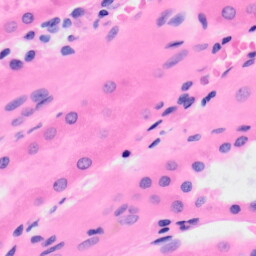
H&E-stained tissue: Kidney